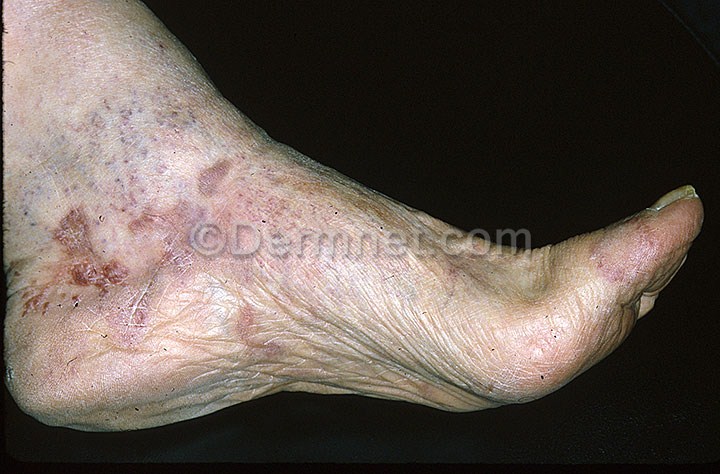
Disease: Vascular Tumors